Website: crate-barrel
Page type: newsletter-management
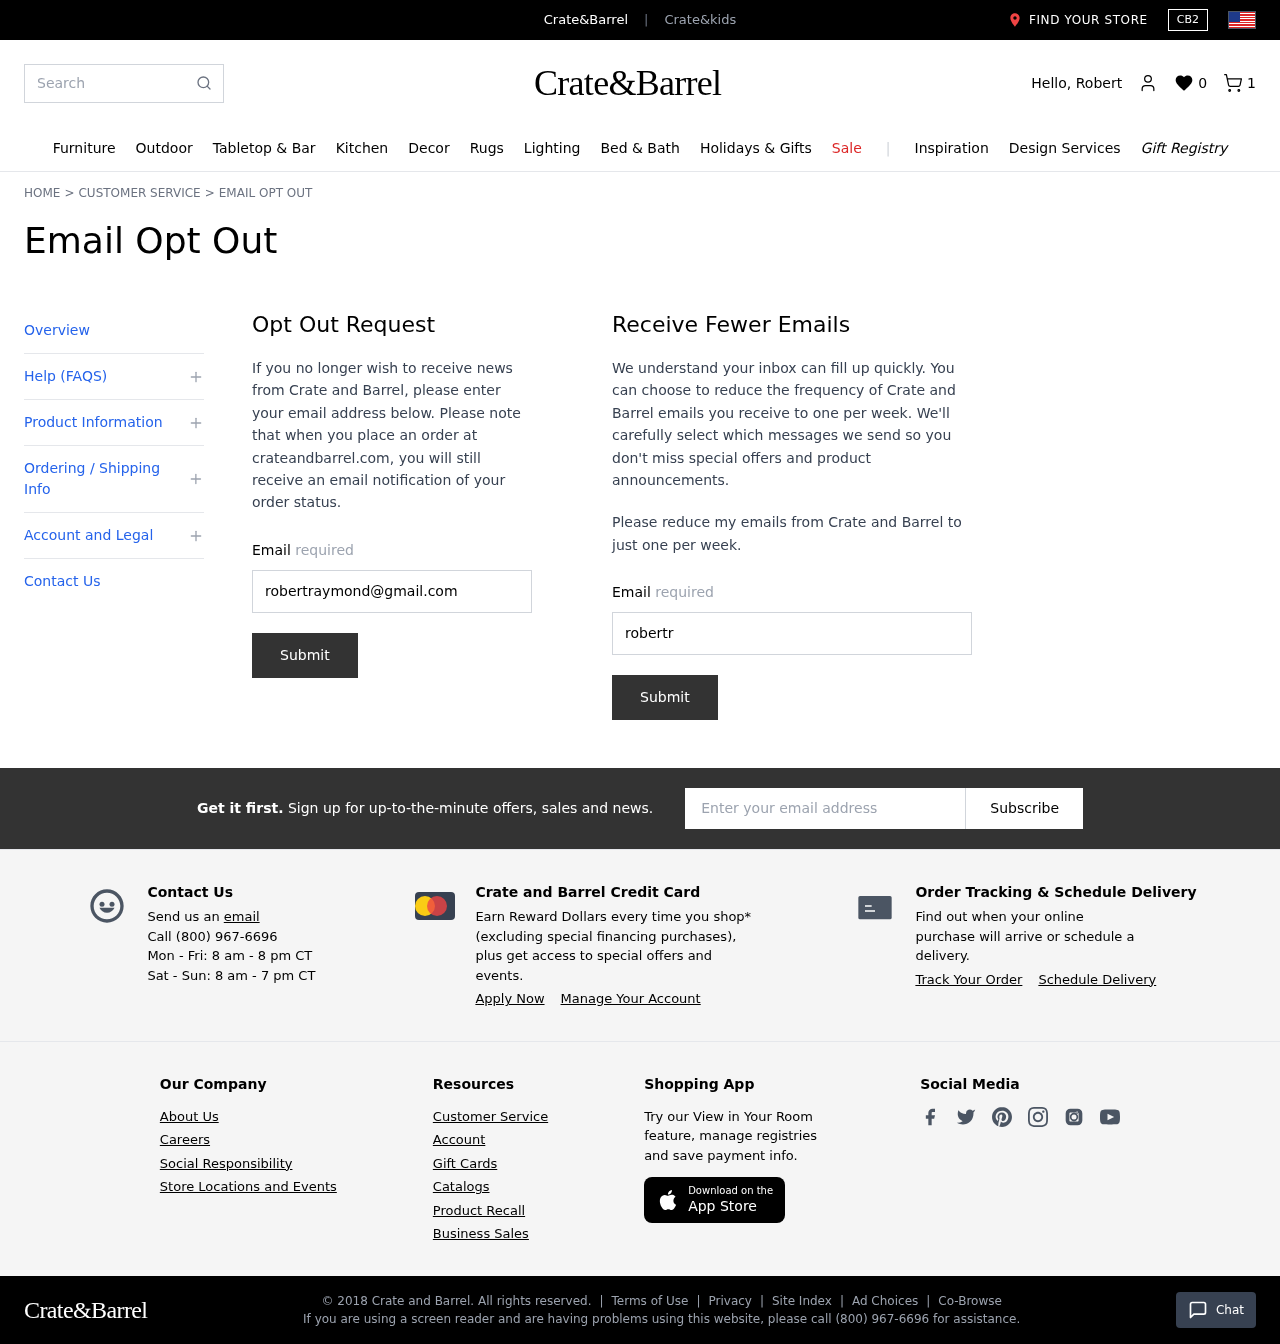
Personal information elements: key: PII_EMAIL
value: robertraymond@gmail.com
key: PII_EMAIL2
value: robertraymond@gmail.com
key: PII_EMAIL3
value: robertraymond@gmail.com
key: PII_FIRSTNAME
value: Robert
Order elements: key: ORDER_NUM_ITEMS
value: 1
Search elements: key: HEADER_SEARCH
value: Search
Other elements: key: WISHLIST_COUNT
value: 0